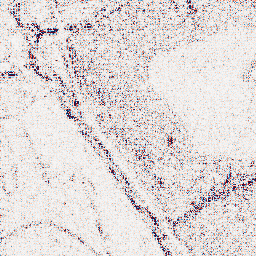
Category: wavelet
Decomposition family: wavelet_biorthogonal
Decomposition parameters: wavelet: bior5.5
level: 1
Upsampling method: regularized
Upsampling parameters: scale: 4
lambda_reg: 0.01
Upsampling scale: 4